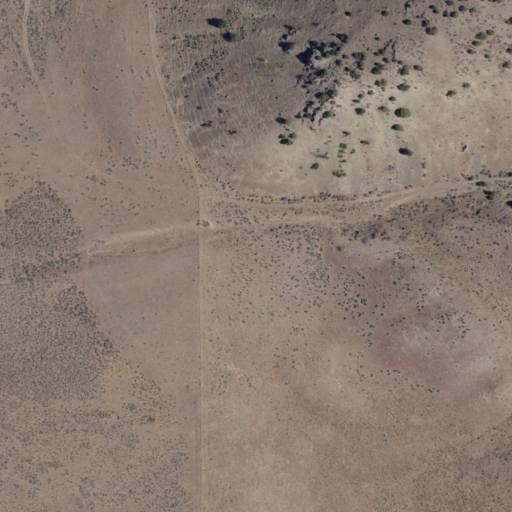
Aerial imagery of valley in Idaho named Taylor Canyon containing shrub and grassland